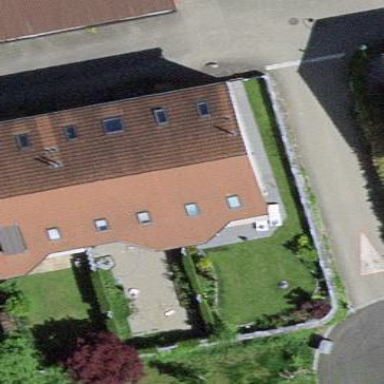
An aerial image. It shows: Terrace building.